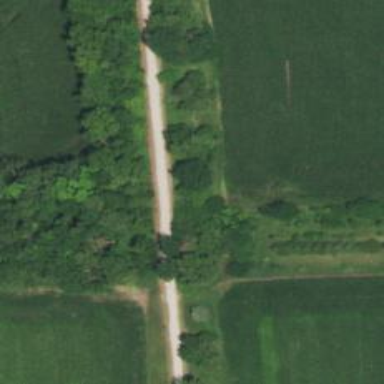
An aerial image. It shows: Abandoned railway path intersecting with footway road.